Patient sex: F
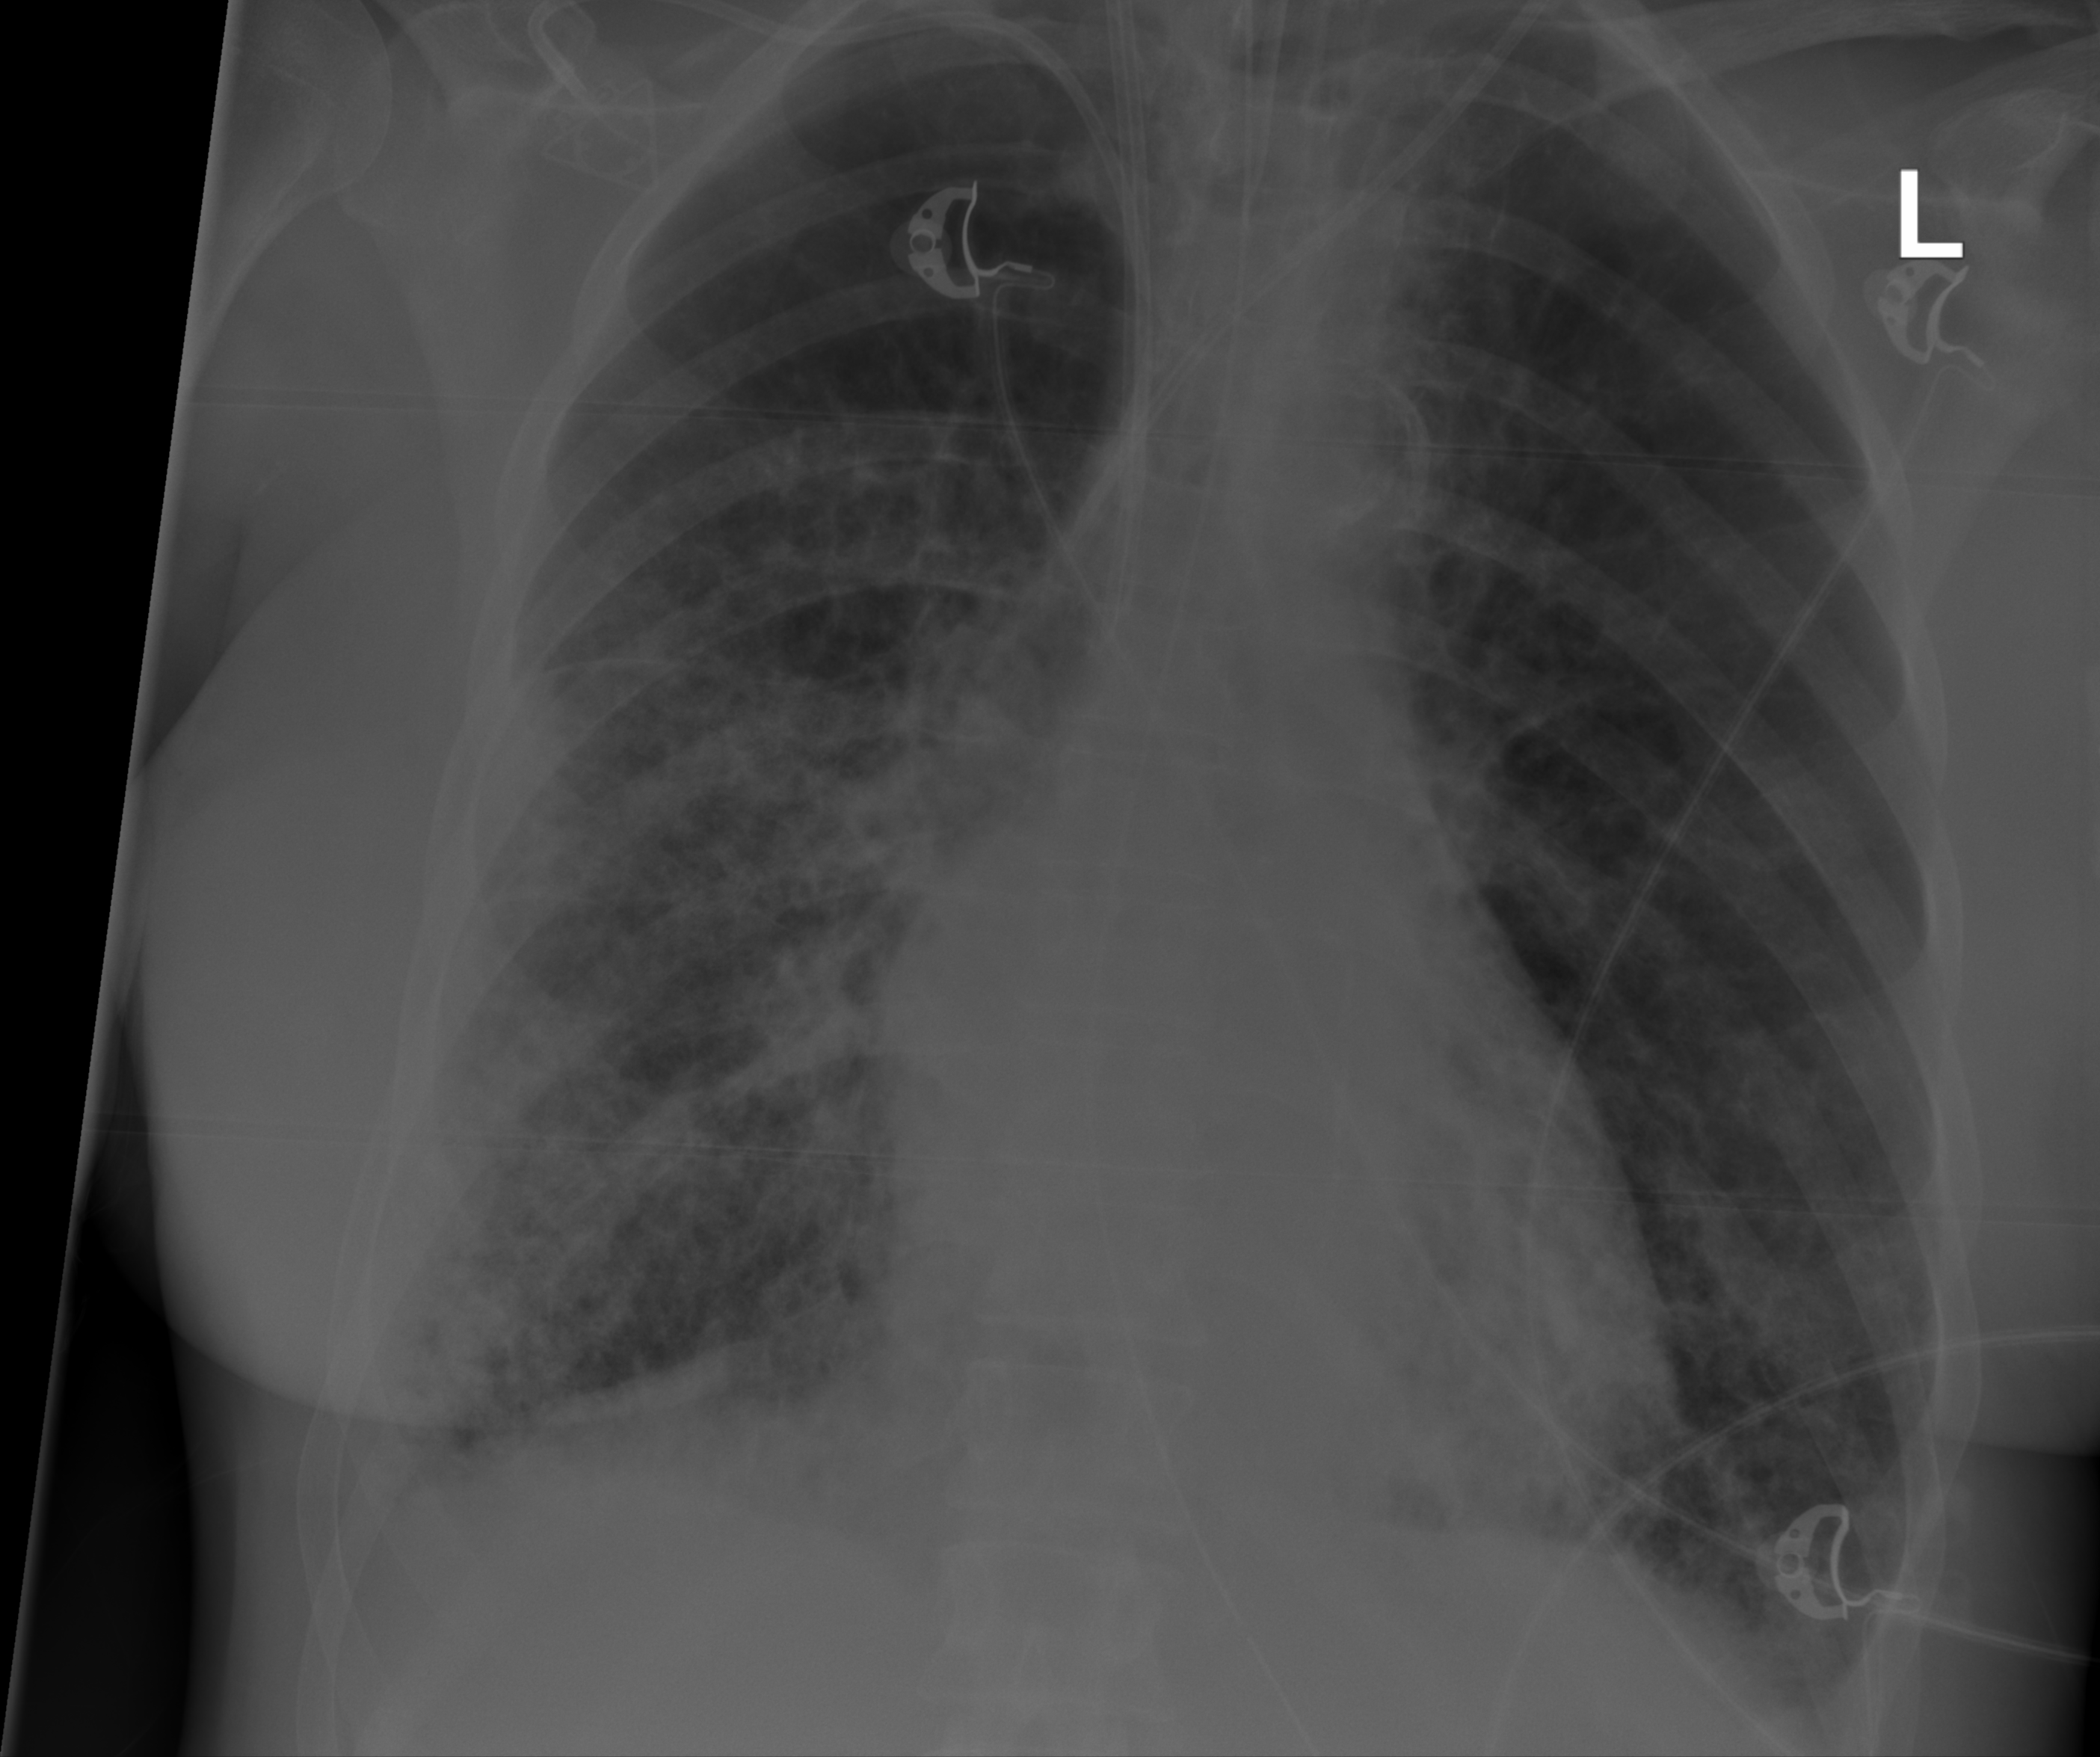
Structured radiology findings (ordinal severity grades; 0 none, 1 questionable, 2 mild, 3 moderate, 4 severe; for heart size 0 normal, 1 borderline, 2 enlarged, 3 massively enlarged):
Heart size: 0
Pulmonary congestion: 0
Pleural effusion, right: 0
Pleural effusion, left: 0
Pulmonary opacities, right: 3
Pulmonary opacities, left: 2
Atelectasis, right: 0
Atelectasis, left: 0